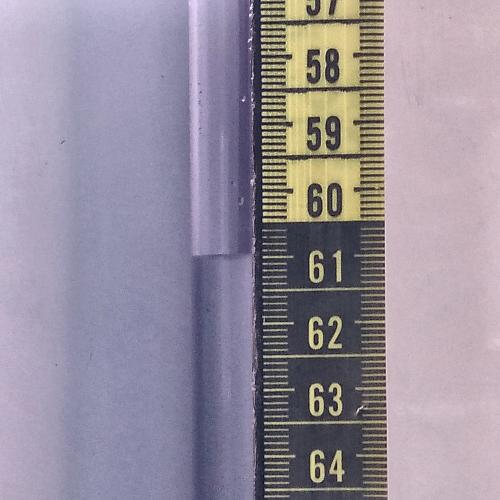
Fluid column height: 61.0 cm